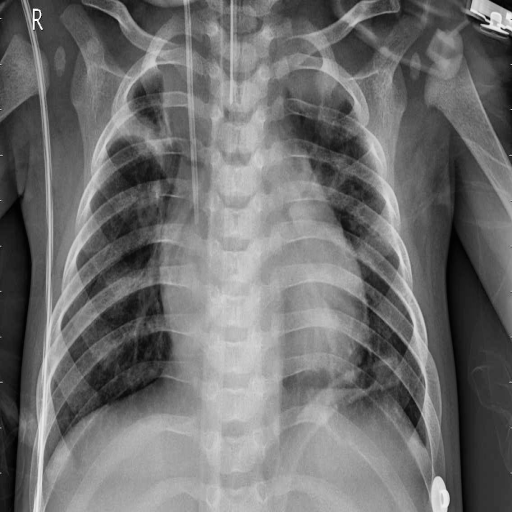
Finding: PNEUMONIA